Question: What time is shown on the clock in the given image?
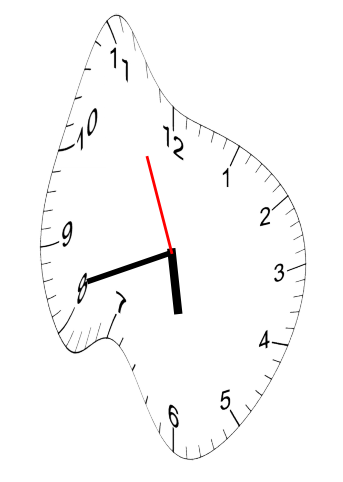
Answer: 05:41:56